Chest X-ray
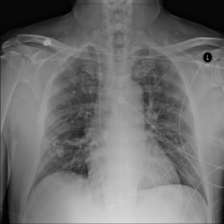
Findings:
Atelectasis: positive
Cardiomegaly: negative
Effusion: negative
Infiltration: positive
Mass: negative
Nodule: negative
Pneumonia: negative
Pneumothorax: negative
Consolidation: negative
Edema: negative
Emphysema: negative
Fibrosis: negative
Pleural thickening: negative
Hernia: negative